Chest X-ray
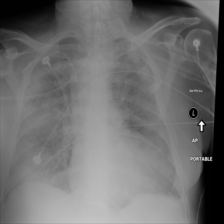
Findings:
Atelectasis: negative
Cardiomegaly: negative
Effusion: negative
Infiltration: positive
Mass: negative
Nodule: negative
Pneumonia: negative
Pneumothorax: negative
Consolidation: negative
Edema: negative
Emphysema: negative
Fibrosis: negative
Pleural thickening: negative
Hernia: negative